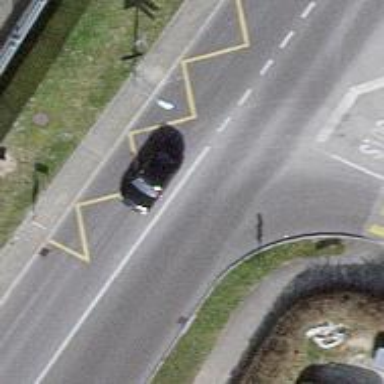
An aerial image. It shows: Bus stop with designated stop position for public transport.